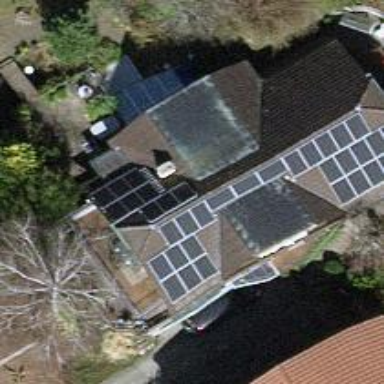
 consisting of solar photovoltaic panels."